You are looking at the wavelet scalogram of a bearing's acceleration signal. What is the most likely bearing condition (normal, inner_race, outer_race, ball)?
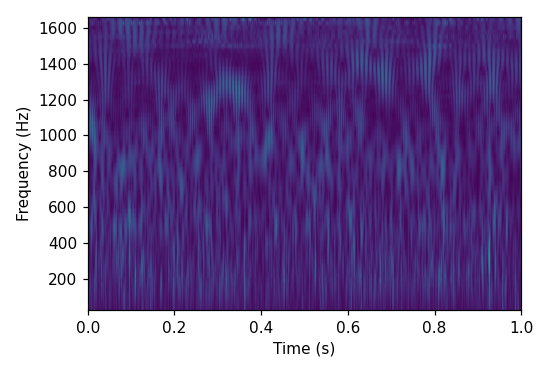
Answer: inner_race